Field crop: maize
Growth stage: 2
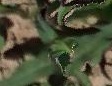
Species: maize